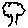
Label: tree